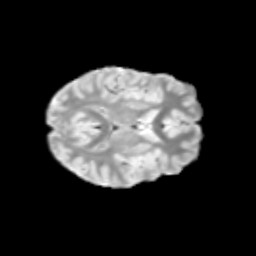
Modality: T2w
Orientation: axial
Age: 11
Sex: female
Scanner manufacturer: siemens
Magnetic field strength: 3 T
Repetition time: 3.8 s
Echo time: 0.07 s